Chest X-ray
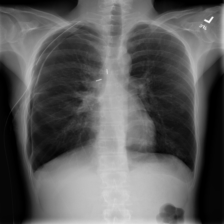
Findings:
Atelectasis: negative
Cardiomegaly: negative
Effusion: negative
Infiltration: negative
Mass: negative
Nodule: negative
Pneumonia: negative
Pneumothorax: positive
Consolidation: negative
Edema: negative
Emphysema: negative
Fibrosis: negative
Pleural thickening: negative
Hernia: negative